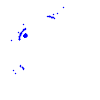
Particle: pion